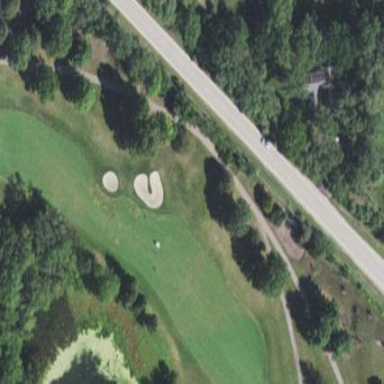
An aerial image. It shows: Grassy area designated as golf fairway.